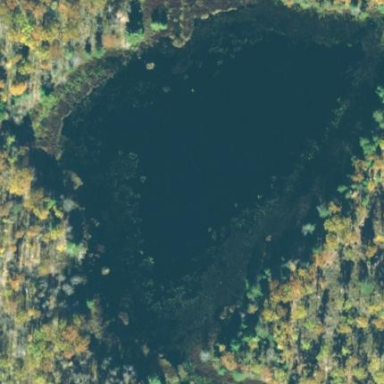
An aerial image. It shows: Pond with natural water.